Question: I have a JavaFX program that uses Maven, with a standard maven file tree:

How do I reference logo.png from within layout.fxml, assuming that layout is being inflated by a call to
'''
Parent root = FXMLLoader.load(getClass().getResource("/fxml/layout.fxml"));
'''
in 'MainApp'.
I've trying to do so using
'''

<Image url="@/graphics/logo.png" />

'''
and have tried many variations on that file path (with and without the '@'), but keep throwing a
'''
java.lang.reflect.InvocationTargetException
...
Caused by: java.lang.IllegalArgumentException: URL must not be empty
'''
on the line where the URL is created
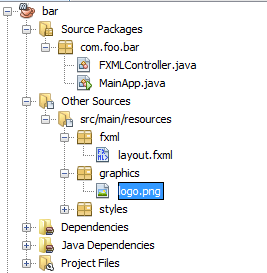
Answer: You are trying to locate the image resource with name "backButton.png" whereas it should be "logo.png".
If the problem persists, try as
'''
<Image url="@../graphics/logo.png" />
'''
since from <URL>:
> The location resolution operator (represented by an "@" prefix to the
attribute value) is used to specify that an attribute value should be
treated as a location to the rather than a
simple string.